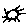
Label: sun